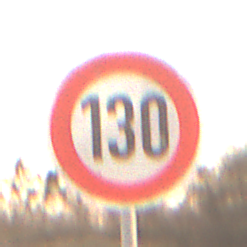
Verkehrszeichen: Geschwindigkeit130
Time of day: SunriseSunset
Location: Outdoor (Nature)
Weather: PartlyCloudy
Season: NotSpecified
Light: Natural